Question: I am trying to create UI like..
for this created a subclass from QDialog and trying to add Menubar and Tabwidget via QVBoxLayout, I am able to add MenuBar successfully, but when I add Tabwidget ..
'''
TabWidget = new QTabWidget();
TabWidget->addTab(new QWidget(),tr("Tab 1"));
VerticalLayout->addWidget(TabWidget);
'''
Getting a runtime error as "Microsoft Visual C++ Runtime Library
This application has requested the Runtime to terminate it in an unusual way. Please contact the application support team for more information" with OK button.
and when I Use debugger it gives the error "Signal Received, The inferior stopped because it received a signal from Operating system"
could someone help me out to fix this problem ?
I am using Qt 4.8.1 in Qt Creator 2.4.1 in win 7
Thanks,
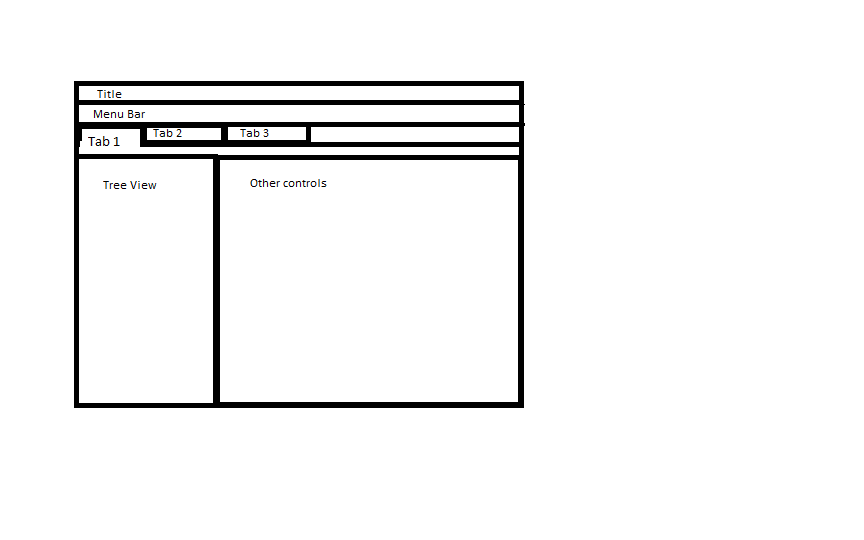
Answer: Got it ... It was my mistake that, not calling a method which initialising the TabWidget object.